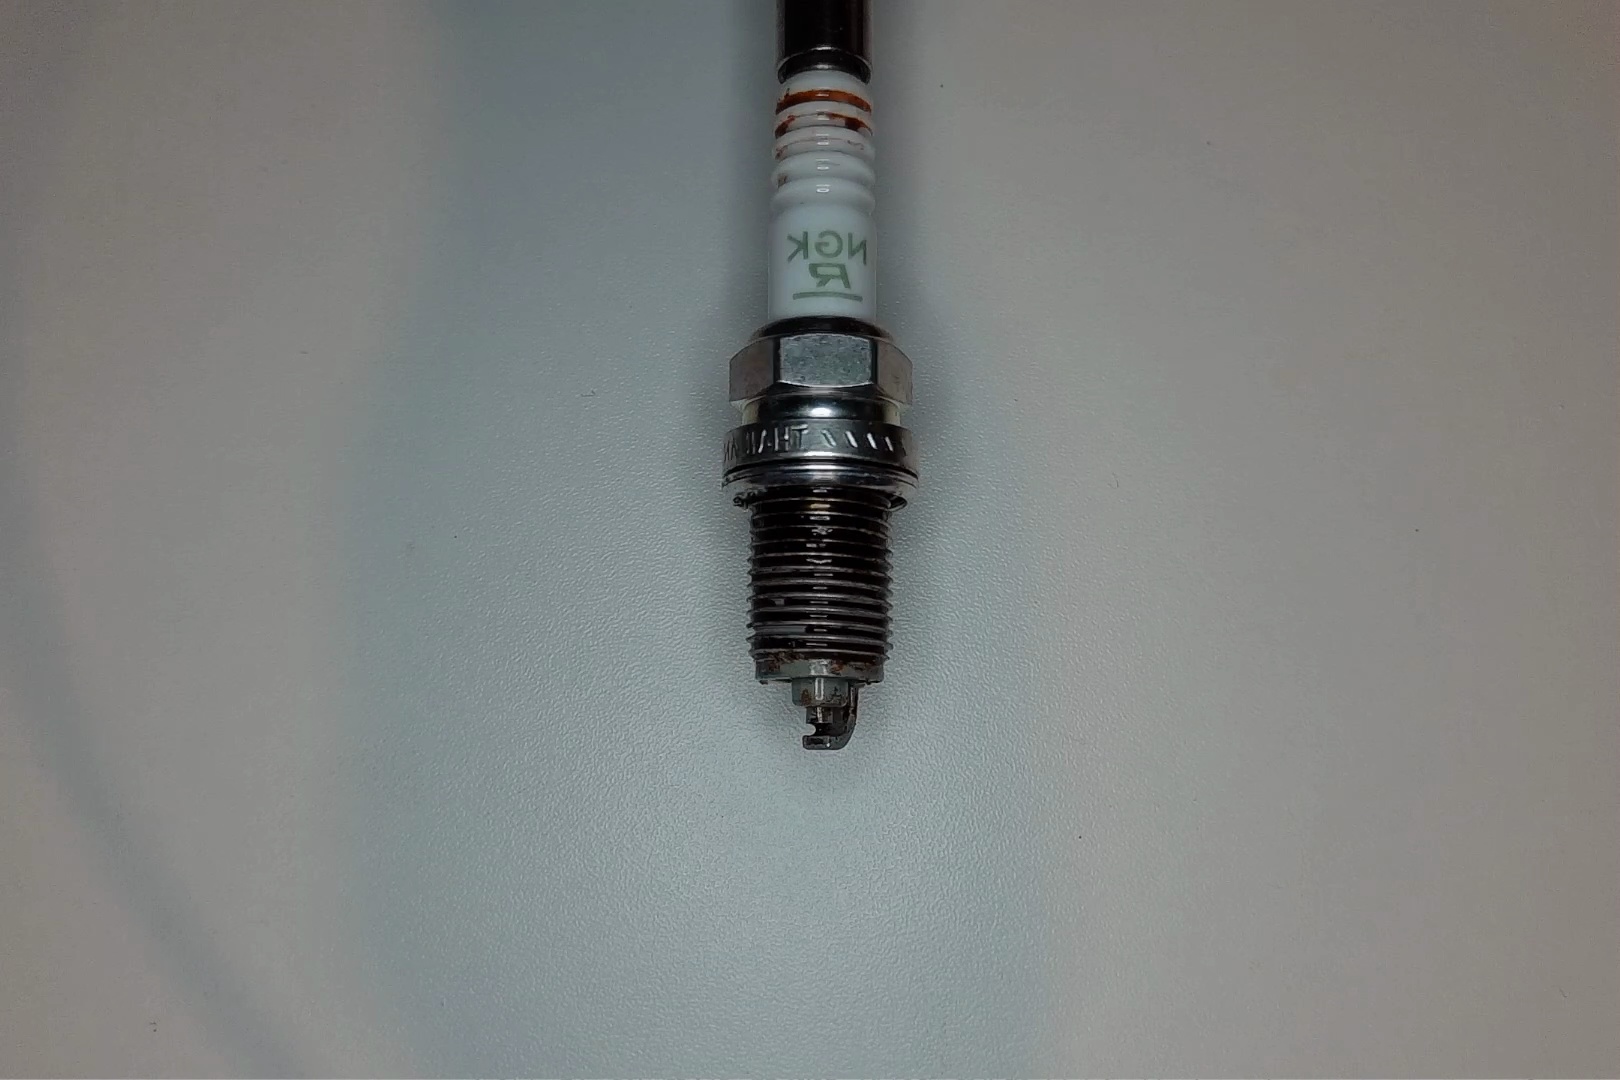
Label: anomaly